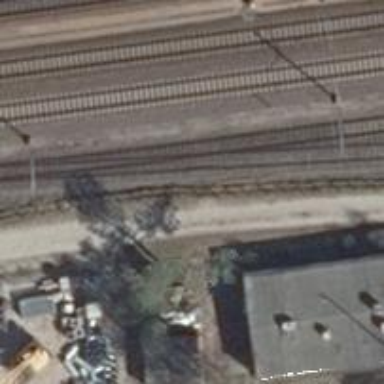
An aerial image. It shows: Railway switch.